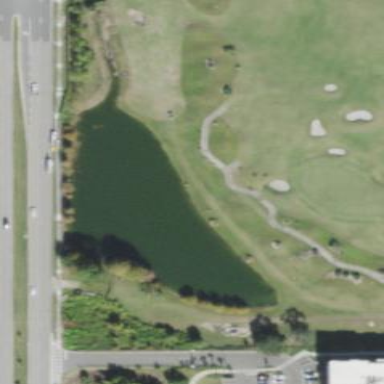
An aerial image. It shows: Water hazard on golf course. The hazard is natural water feature.